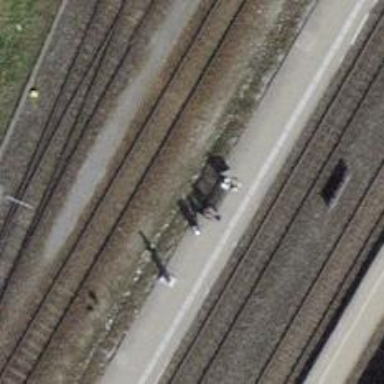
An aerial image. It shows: Single-track electrified railway siding with contact line for service.